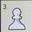
Piece: wP